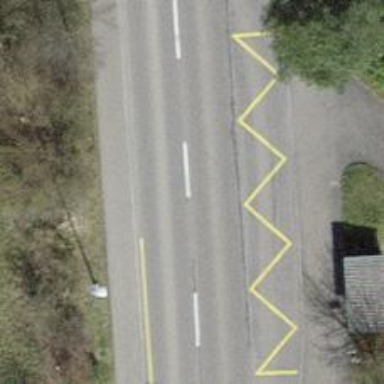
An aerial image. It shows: Bus stop with designated public transport stop position.